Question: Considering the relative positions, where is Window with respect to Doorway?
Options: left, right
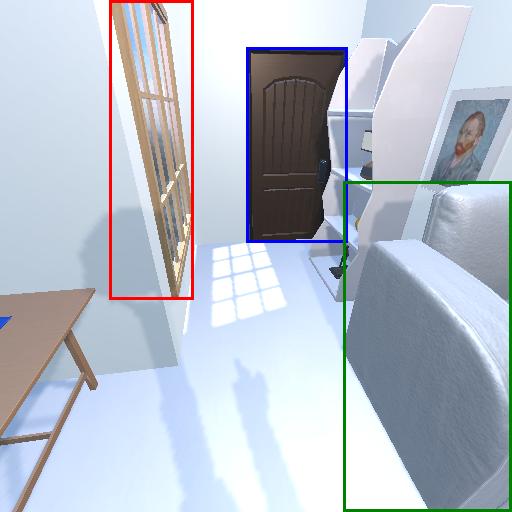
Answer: left